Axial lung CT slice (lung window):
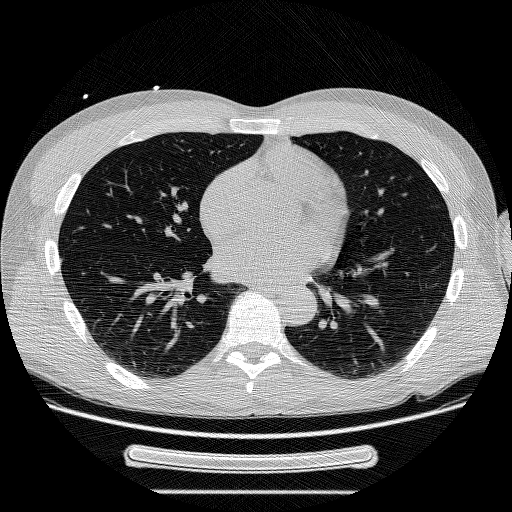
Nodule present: no